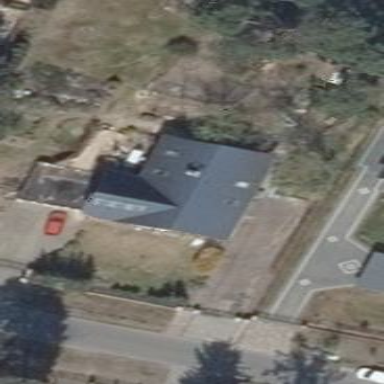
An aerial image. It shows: Simple house.